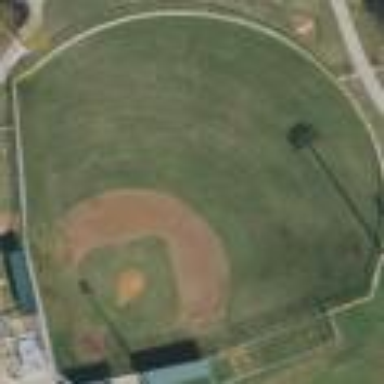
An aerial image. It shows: Baseball pitch for leisure land activities.